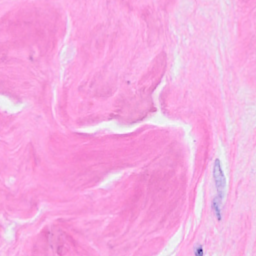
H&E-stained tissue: Breast